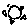
Label: sun